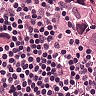
Metastatic tissue present: yes